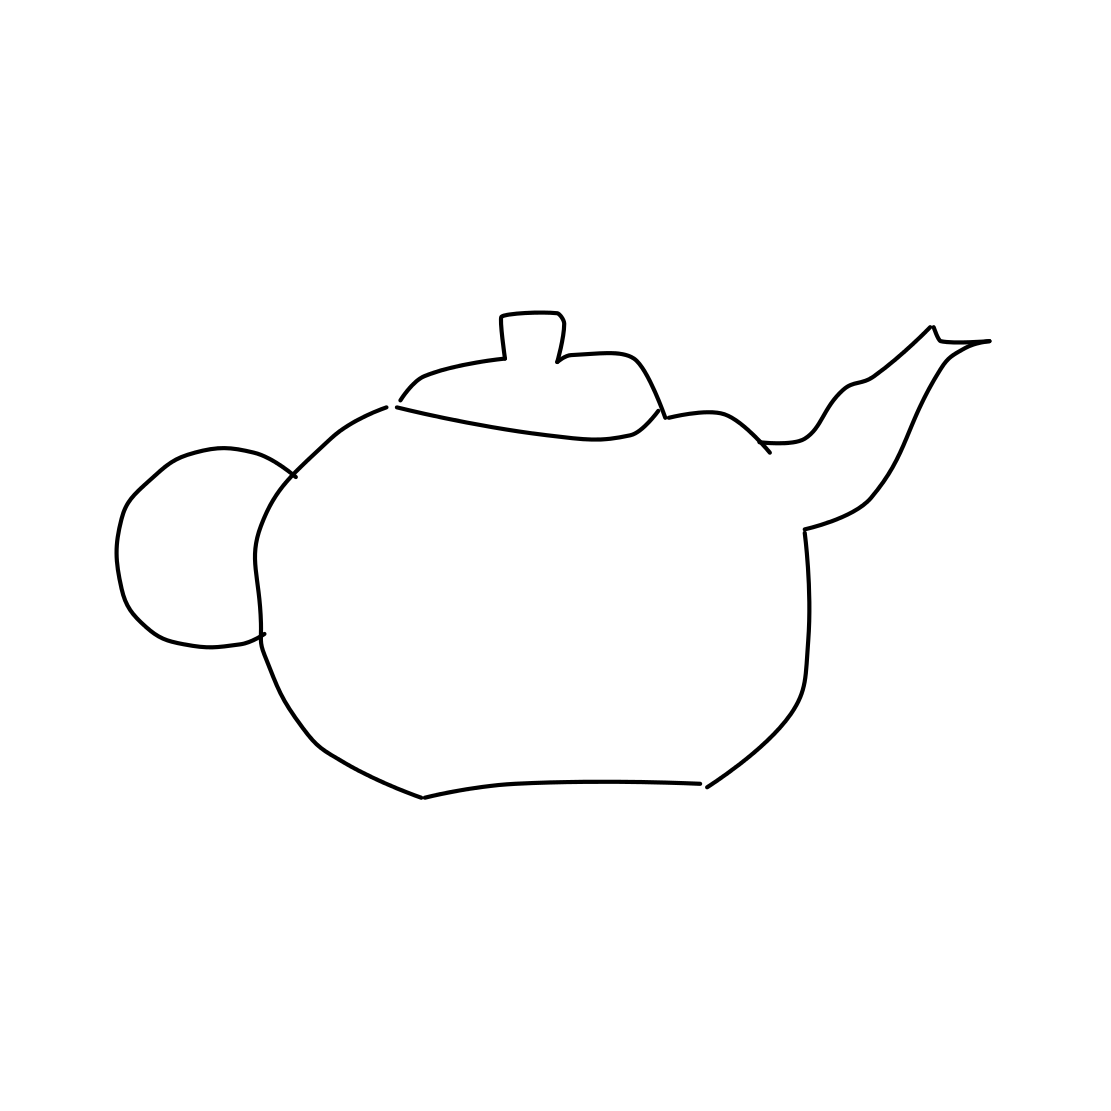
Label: teapot